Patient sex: M
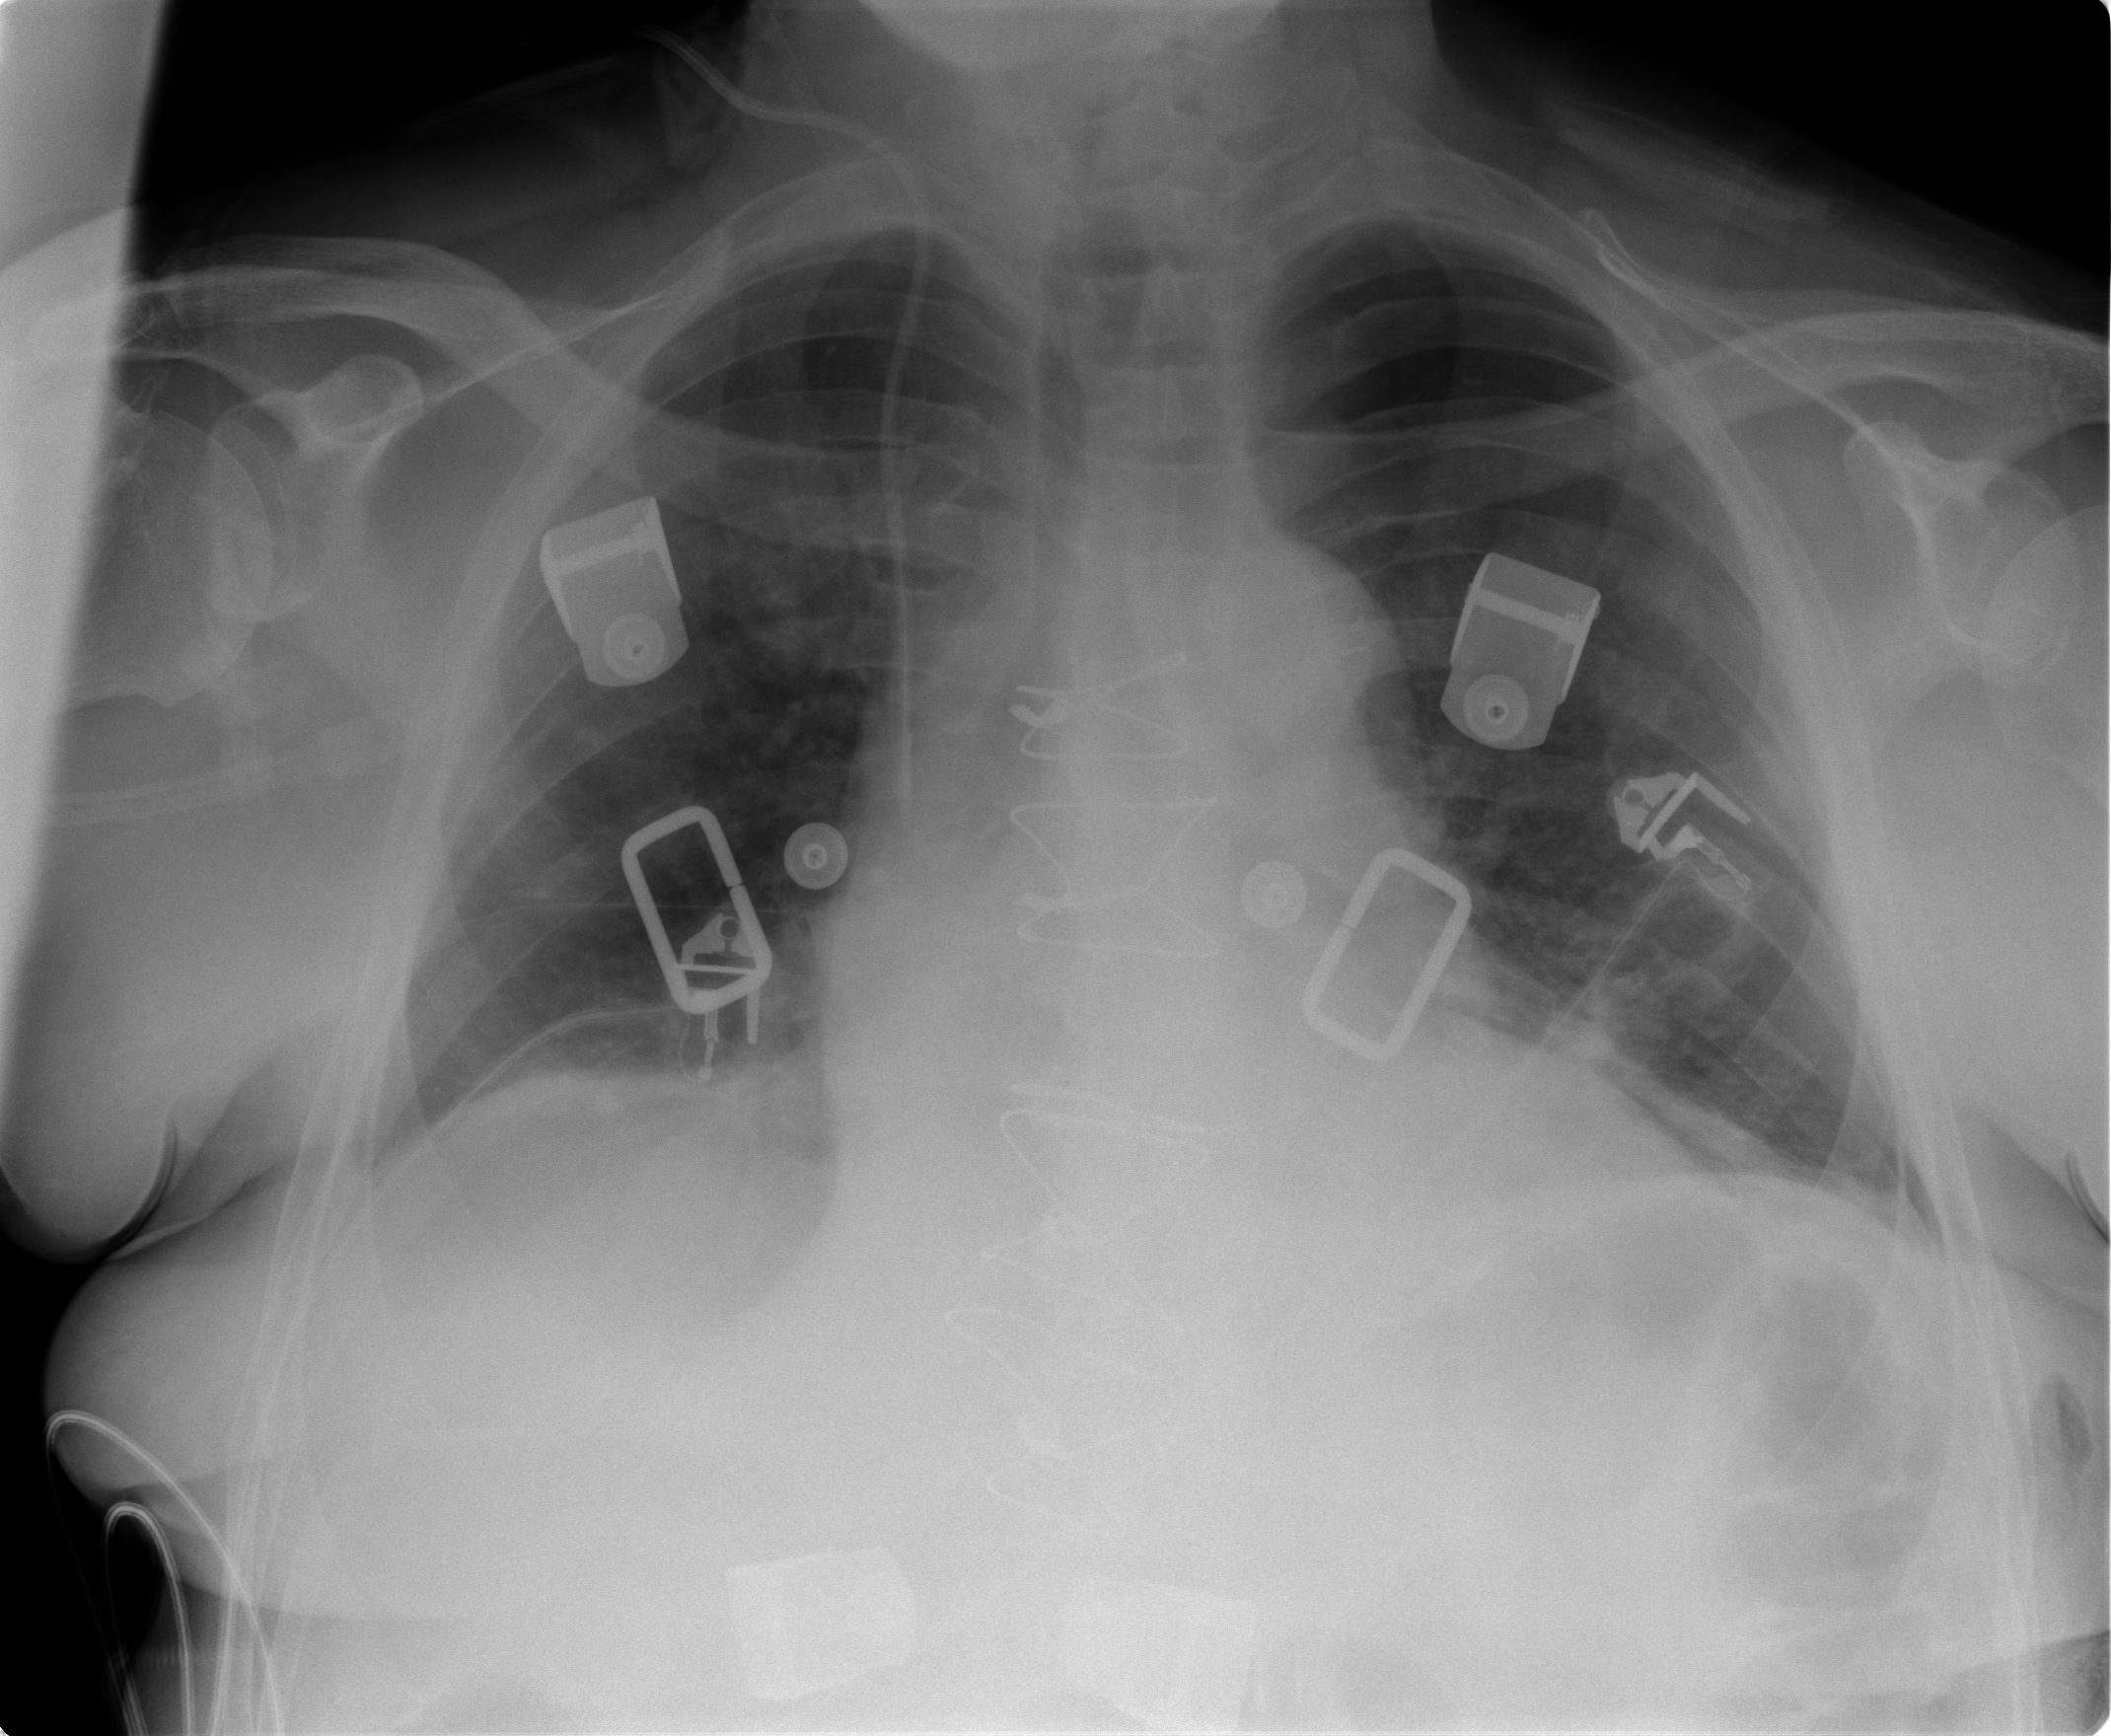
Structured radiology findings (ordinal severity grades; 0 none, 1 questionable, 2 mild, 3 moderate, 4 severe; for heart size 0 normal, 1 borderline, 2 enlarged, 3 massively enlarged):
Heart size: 1
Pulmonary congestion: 2
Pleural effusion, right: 0
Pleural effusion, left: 0
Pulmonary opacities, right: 0
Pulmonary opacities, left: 0
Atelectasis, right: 2
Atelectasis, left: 2